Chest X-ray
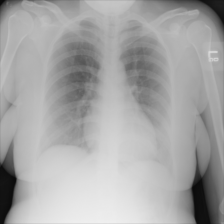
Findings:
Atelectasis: negative
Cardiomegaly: negative
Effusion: negative
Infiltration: negative
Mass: negative
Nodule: negative
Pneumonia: negative
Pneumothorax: negative
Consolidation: negative
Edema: negative
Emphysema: negative
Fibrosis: negative
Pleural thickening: negative
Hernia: negative